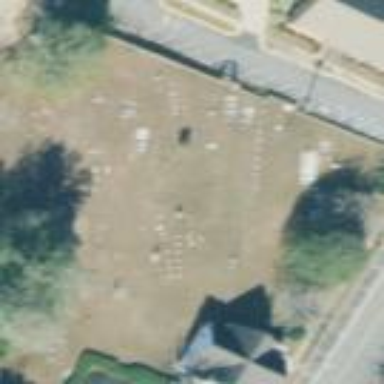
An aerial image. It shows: Cemetery.